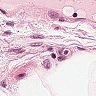
Metastatic tissue present: no